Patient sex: F
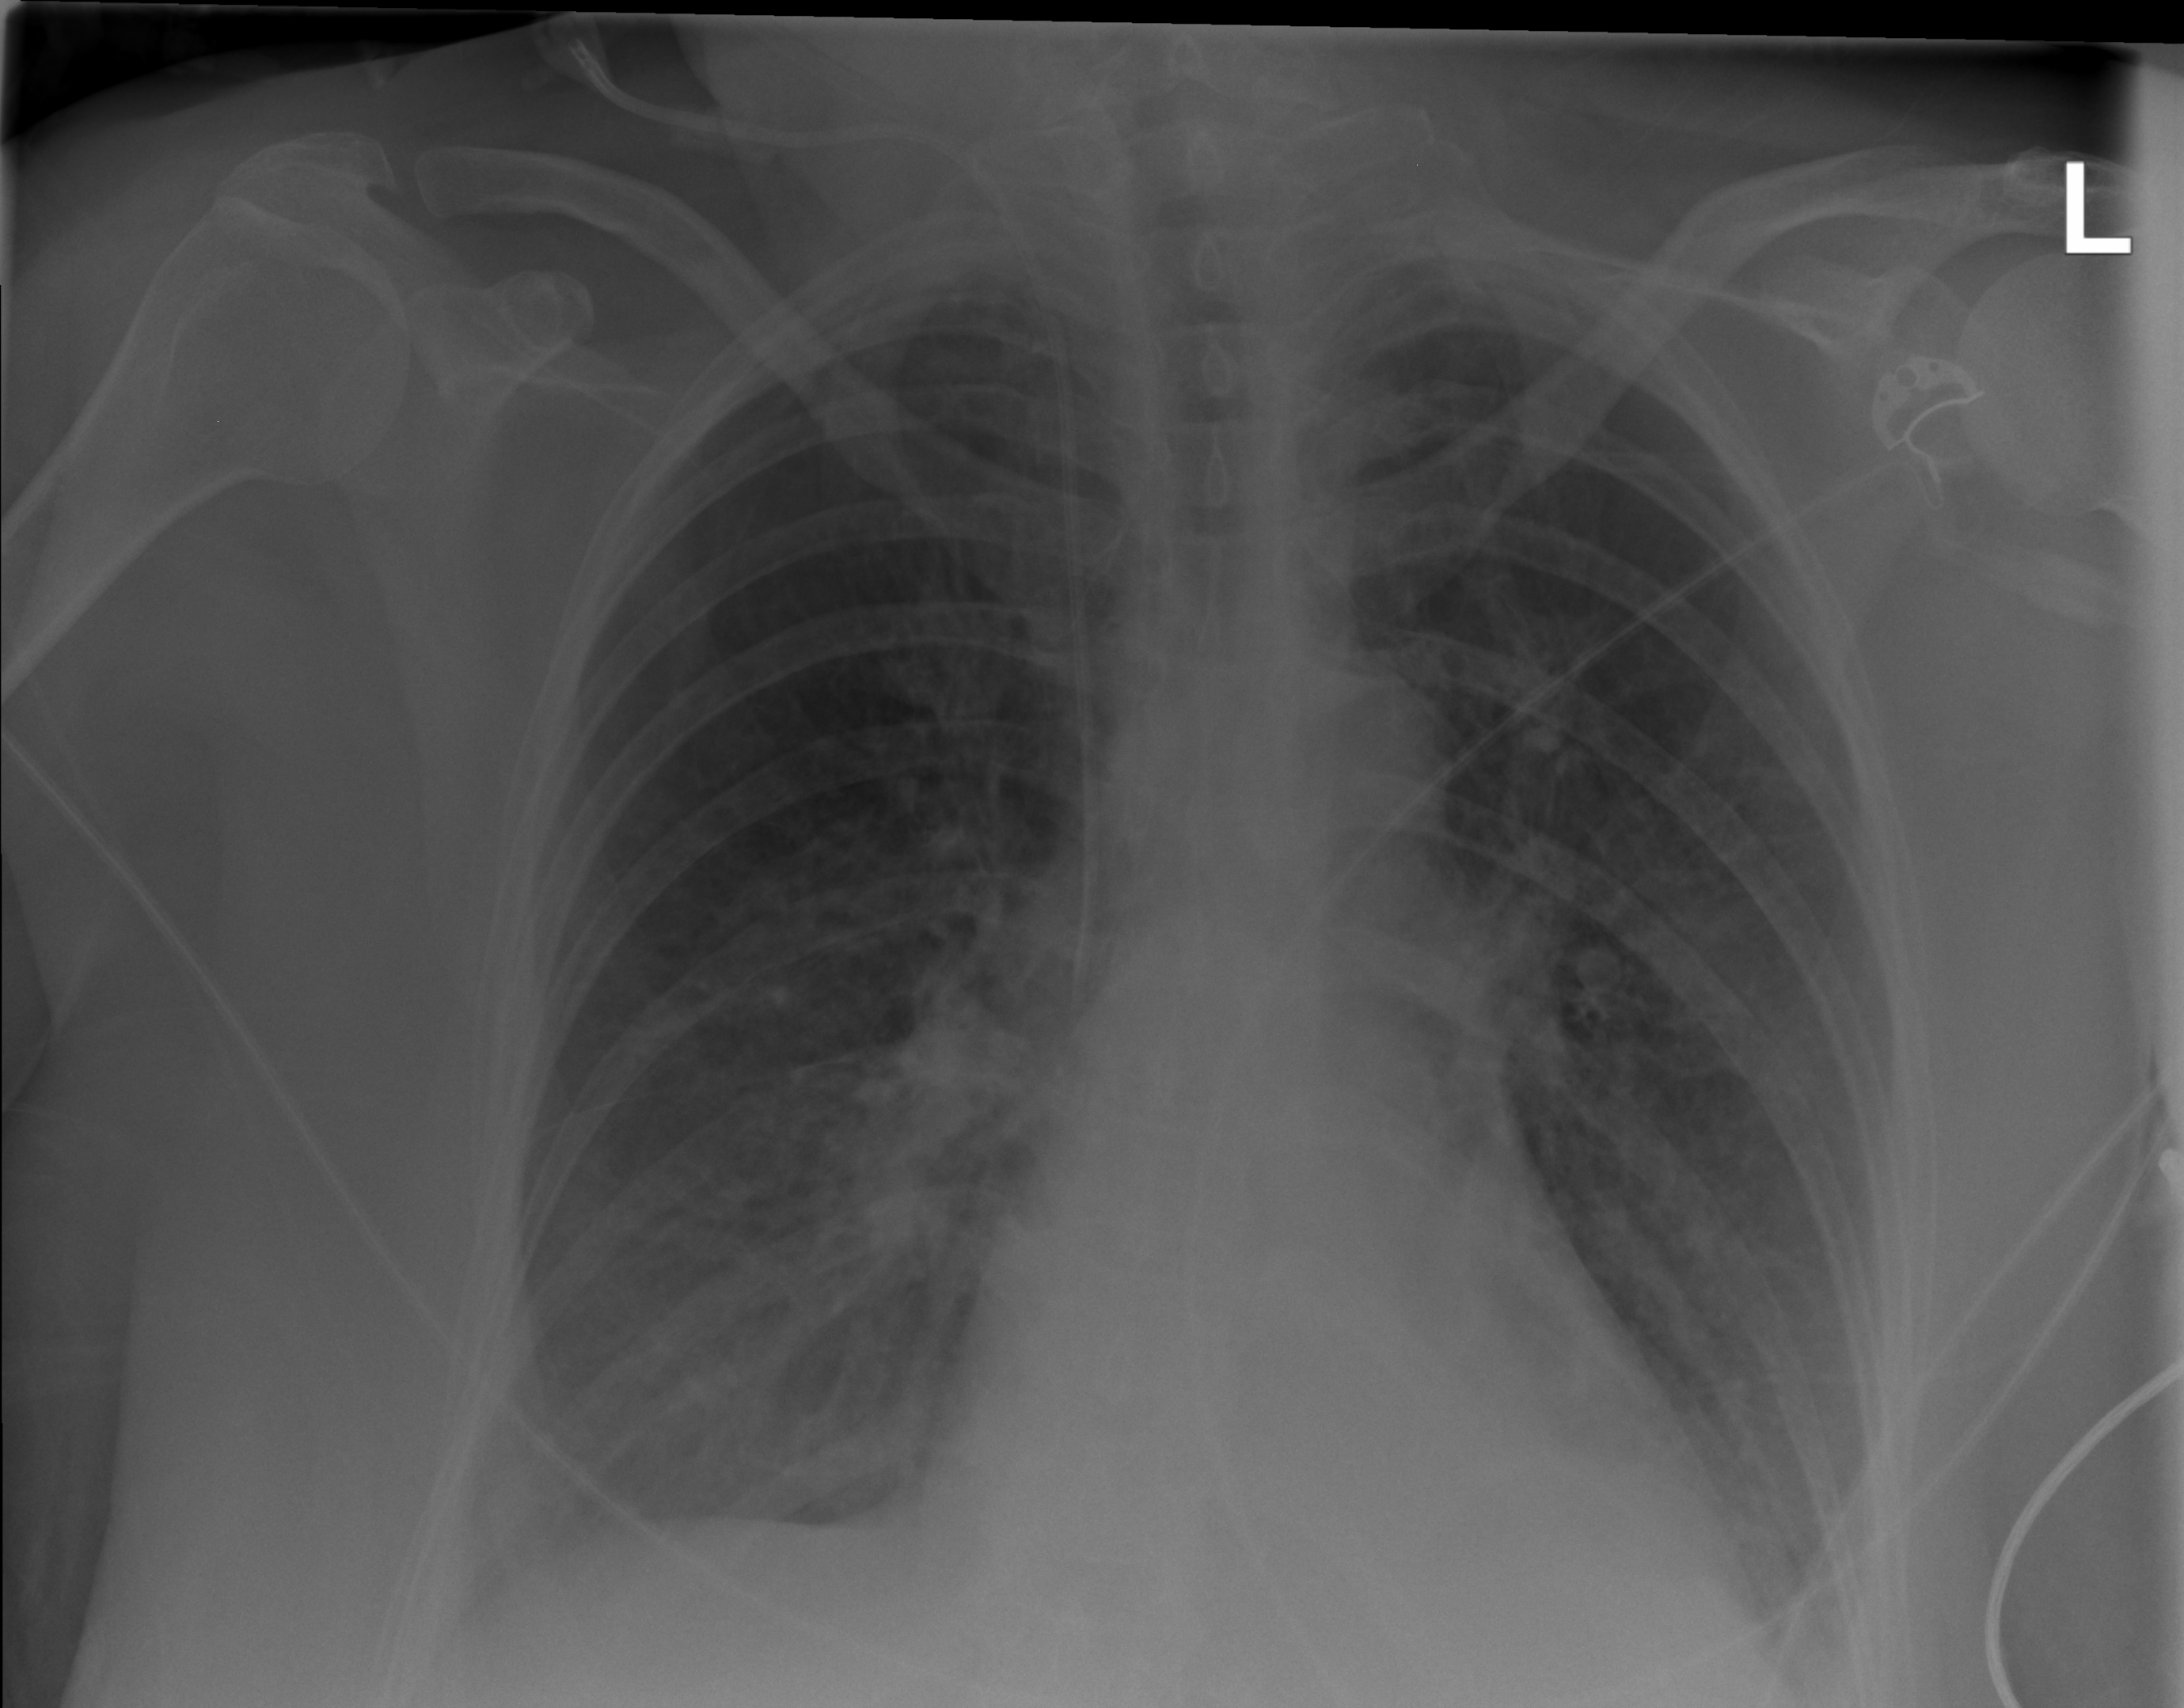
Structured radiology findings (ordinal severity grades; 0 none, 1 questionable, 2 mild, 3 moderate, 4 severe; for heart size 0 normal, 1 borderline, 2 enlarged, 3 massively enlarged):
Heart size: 0
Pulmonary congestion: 2
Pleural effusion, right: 2
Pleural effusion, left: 2
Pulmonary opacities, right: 2
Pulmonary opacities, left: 2
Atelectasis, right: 2
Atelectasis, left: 2